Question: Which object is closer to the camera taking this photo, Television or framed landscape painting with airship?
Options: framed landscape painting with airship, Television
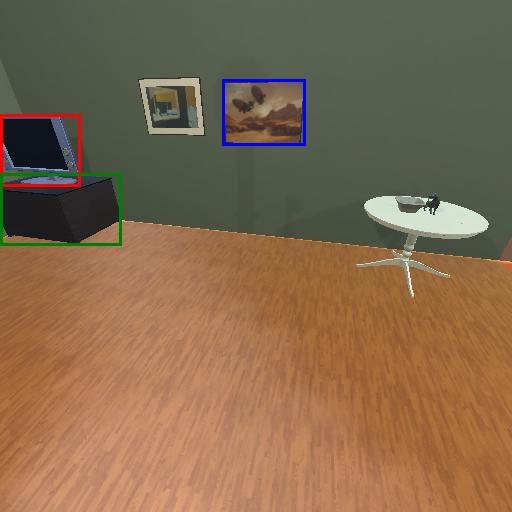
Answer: framed landscape painting with airship